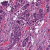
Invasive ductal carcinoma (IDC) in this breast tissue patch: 1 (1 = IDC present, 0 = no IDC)